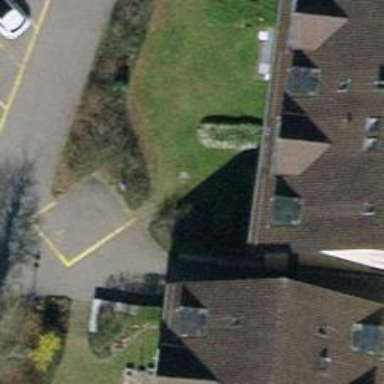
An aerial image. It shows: Urban tree adds touch of nature to the surroundings.